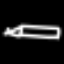
Label: pencil